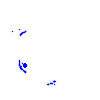
Particle: electron